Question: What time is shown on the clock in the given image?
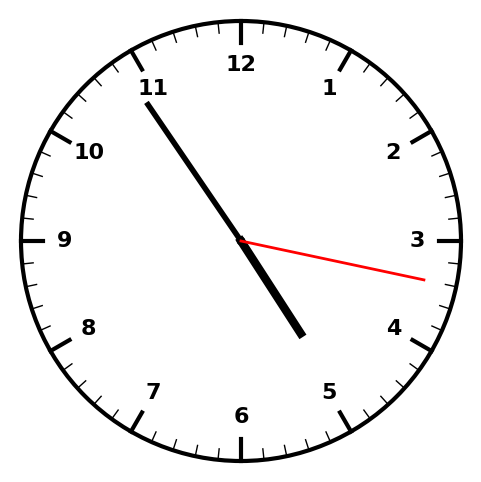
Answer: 04:54:17